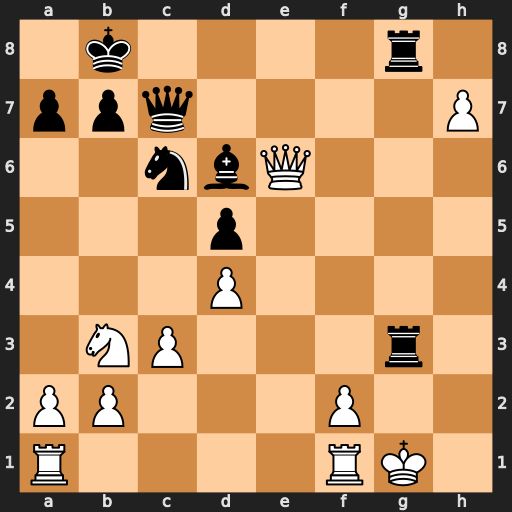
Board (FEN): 1k4r1/ppq4P/2nbQ3/3p4/3P4/1NP3r1/PP3P2/R4RK1
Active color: w
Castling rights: -
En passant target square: -
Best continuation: fxg3 Qxh7 Qxd6+